Question: I'm using <URL> to perform a bulk insert on a Oracle database but I'm having some trouble while filling a string buffer.
The documentation says:
> For string/RAW arrays, the input array
MUST BE a contiguous block of data and
not an array of pointers. So to bind
an array of 10 elements for a
varchar2(30) column, binded variable
must be a like array[10][31]
And a sample proceeds to fill a buffer like this:
'''
...
char tab_str[1000][21];
...
OCI_BindArrayOfStrings(st, ":s", (char*) tab_str, 20, 0);
...
for(i=0;i<1000;i++)
{
sprintf(tab_str[i],"Name %d",i+1);
}
...
'''
I'm trying to fill the string buffer while looping through a std::vector of MyClass. MyClass has a std::string member.
I'm trying to use the std::string::copy method to copy over the string contents to the buffer. But I don't know exactly how to index the buffer to do it.
'''
...
OCI_BindArrayOfStrings(st, ":f2", NULL, VCHAR_SIZE, 0);
char** vc_buffer = (char**)OCI_BindGetData(OCI_GetBind(st, 2));
...
int i = 0;
for(vector<MyClass>::const_iterator it = myVec.begin(); it != myVec.end(); ++it)
{
/* 1st try */ it->m_string.copy((vc_buffer + (i * VCHAR_SIZE)), VCHAR_SIZE);
/* 2nd try */ it->m_string.copy(vc_buffer[i], VCHAR_SIZE);
++i;
...
}
...
'''
The first way gives me buggy data in the database. The second makes me hit a null pointer.
What I'm doing wrong?
:
The second approach, along the approach proposed by Alessandro Vergani below, results in null strings inserted. The first approach gives this (somewhat bizarre) result:

The gvim window shows what it's supposed to look like, the apex screen shows what ends up in the database.
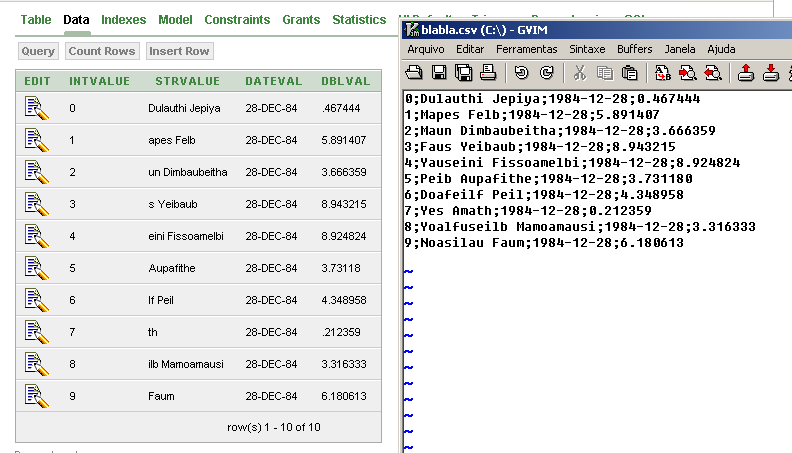
Answer: (Try:
'''
std::vector<char> tab_str(myVec.size() * (VCHAR_SIZE + 1));
...
OCI_BindArrayOfStrings(st, ":s", &tab_str[0], VCHAR_SIZE, 0);
...
int offset = 0;
for(vector<MyClass>::const_iterator it = myVec.begin(); it != myVec.end(); ++it, offset += VCHAR_SIZE)
{
it->m_string.copy(&tab_str[offset], VCHAR_SIZE);
...
}
...
'''
I'm not sure you need to add the null terminator: if not, remove the '-1' from the copy and remove the second line.